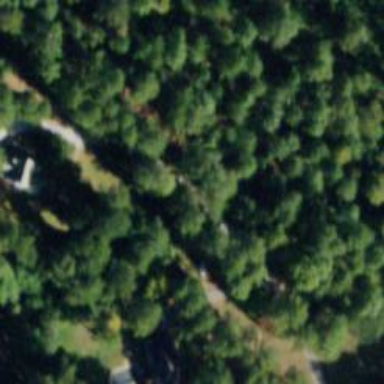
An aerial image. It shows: Driveway.